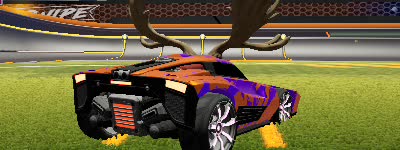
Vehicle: breakout